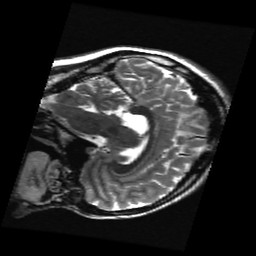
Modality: T2w
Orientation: sagittal
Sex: female
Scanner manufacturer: ge
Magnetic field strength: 3 T
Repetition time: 5 s
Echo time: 0.1019 s